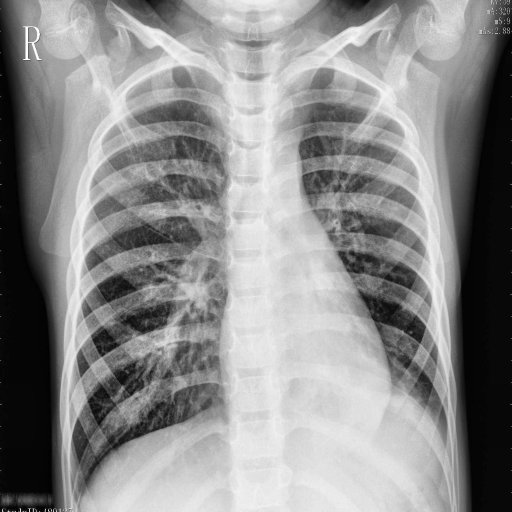
Finding: PNEUMONIA